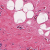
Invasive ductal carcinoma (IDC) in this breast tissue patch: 0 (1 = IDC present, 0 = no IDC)